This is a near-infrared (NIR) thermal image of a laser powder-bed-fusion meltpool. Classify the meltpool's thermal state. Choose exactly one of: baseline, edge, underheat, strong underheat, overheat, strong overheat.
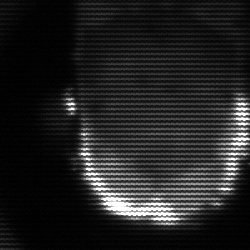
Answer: baseline